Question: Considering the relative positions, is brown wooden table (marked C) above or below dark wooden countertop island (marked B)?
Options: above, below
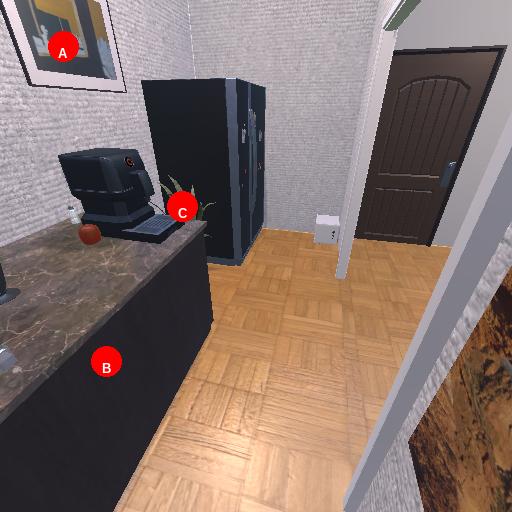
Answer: above